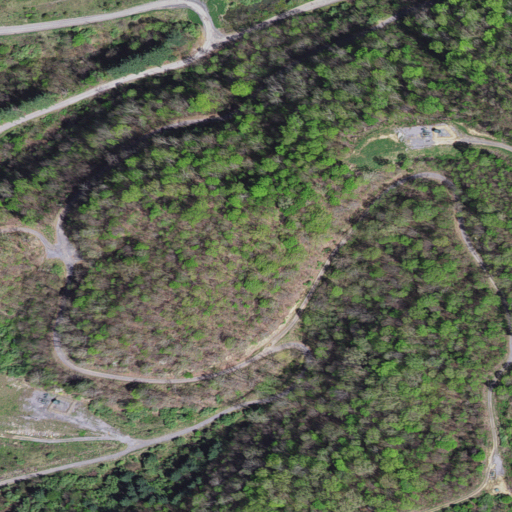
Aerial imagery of ridge(s) in Virginia named Vince Ridge containing deciduous forest, open development, medium intensity development, low intensity development, grassland, pasture, and high intensity development